Interaction volume radius: 5 \u00c5
Interaction volume height: 10 \u00c5
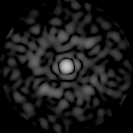
Disorder parameter: 0.8321